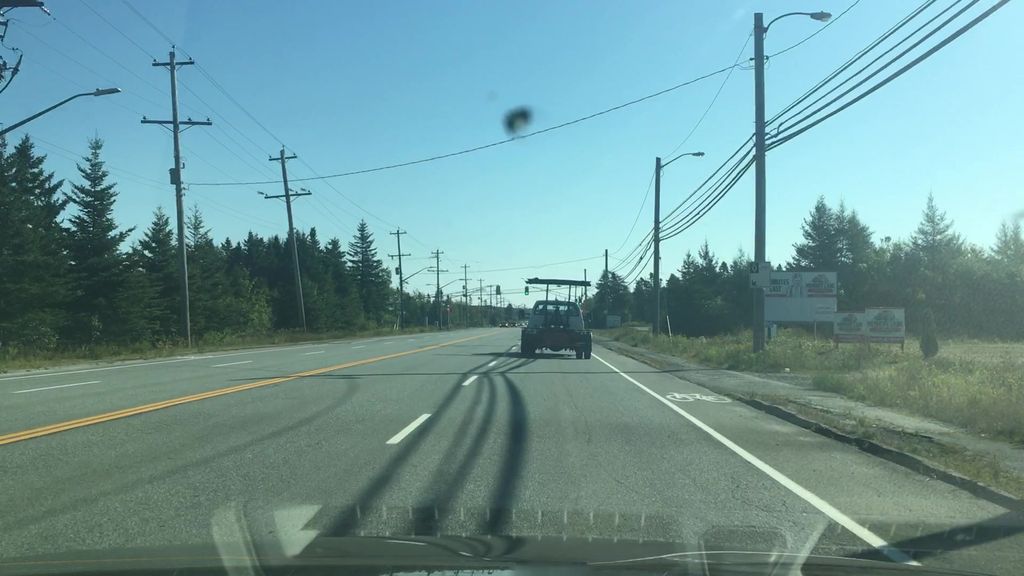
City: halifax